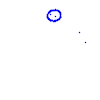
Particle: proton